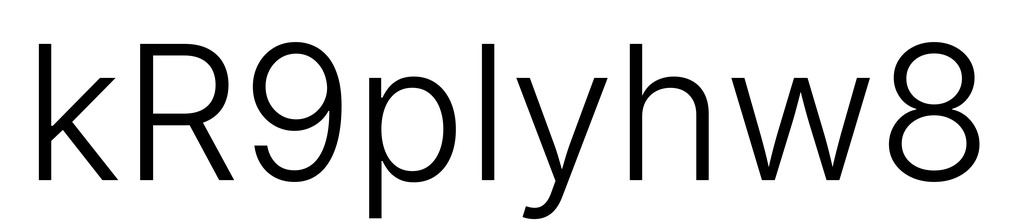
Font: Inter_Light